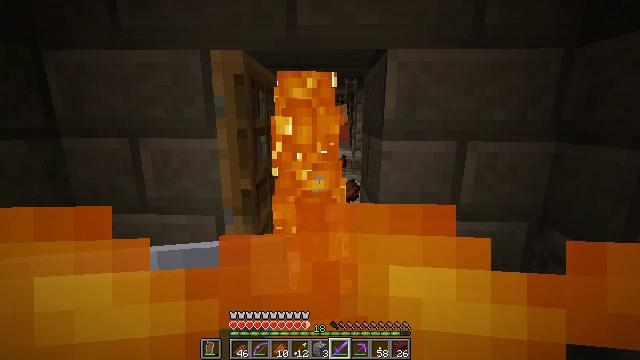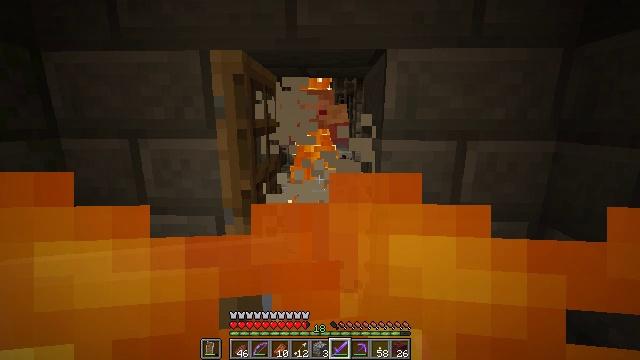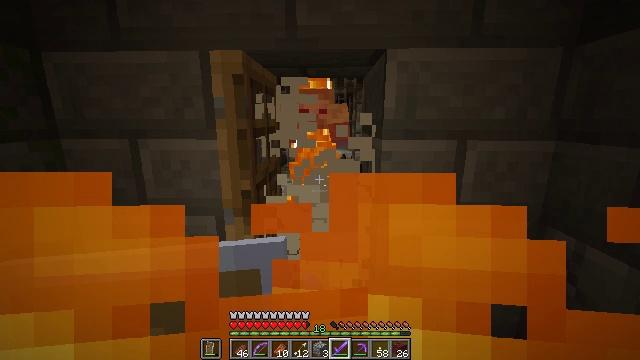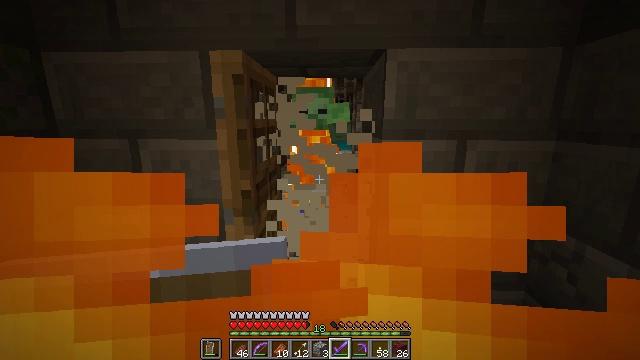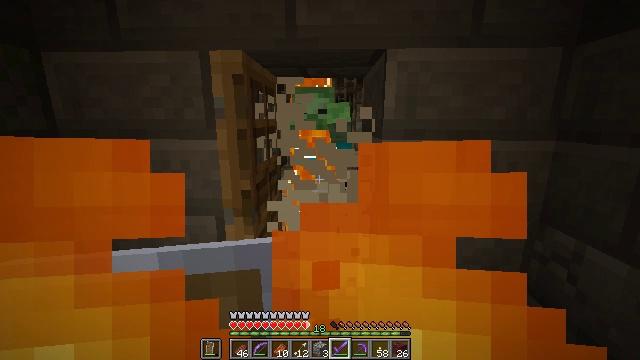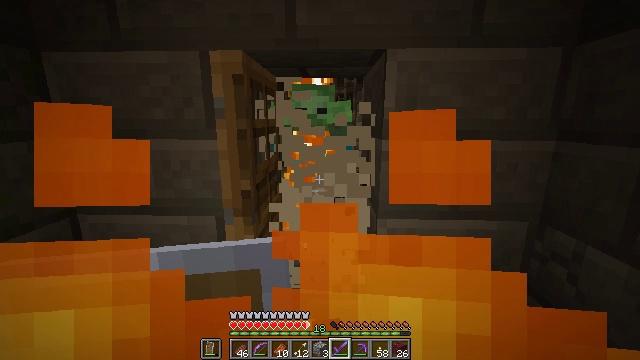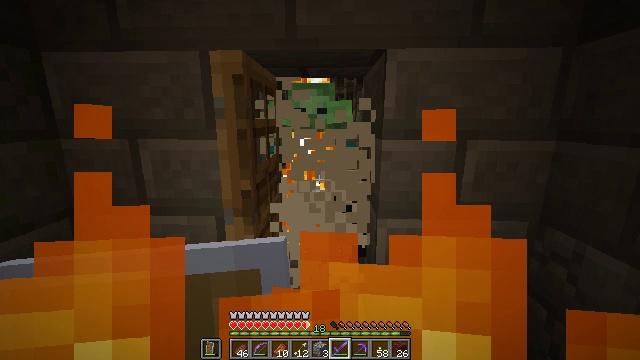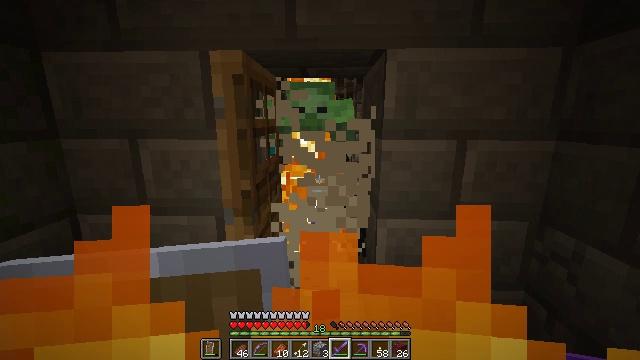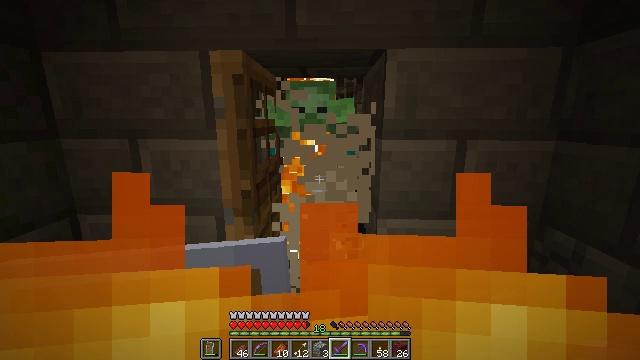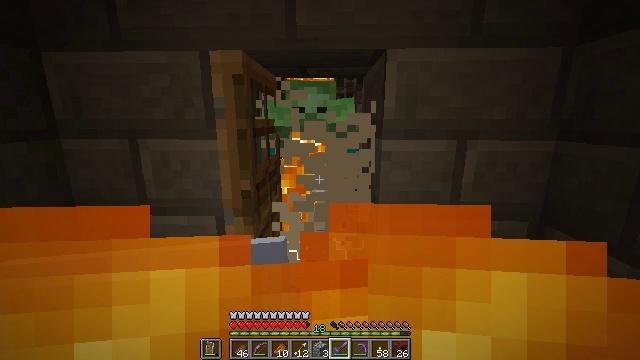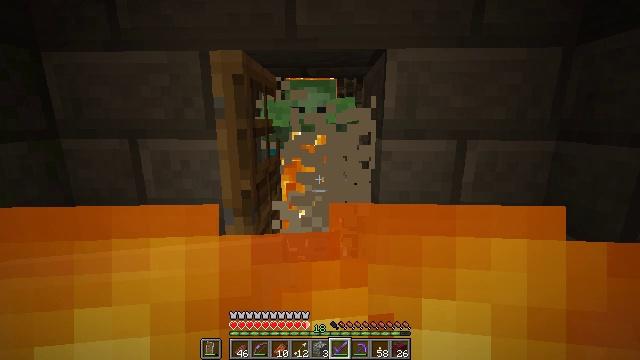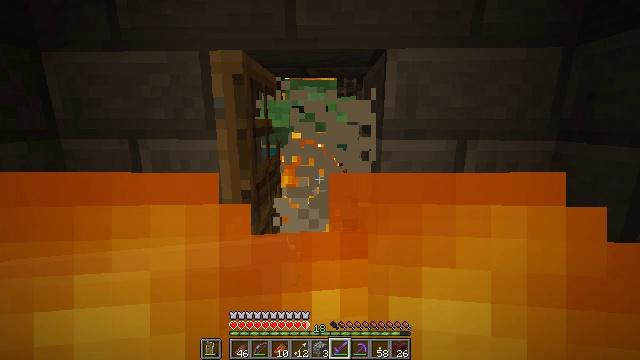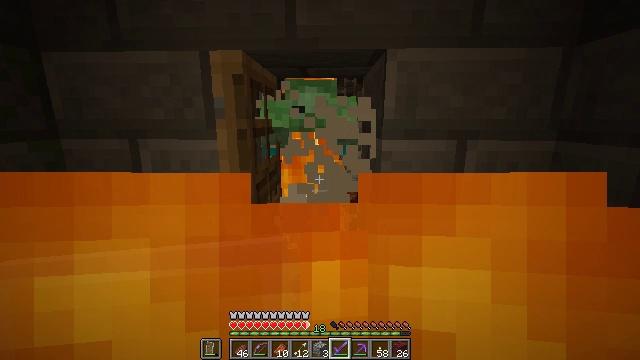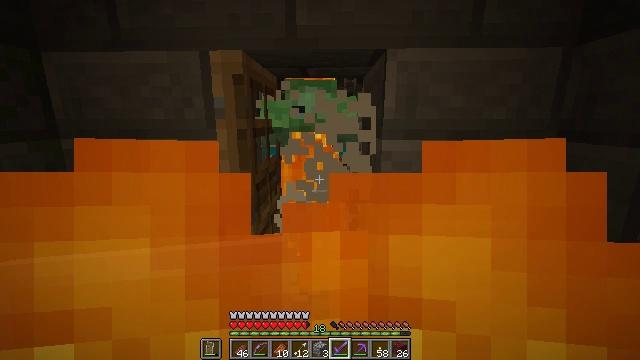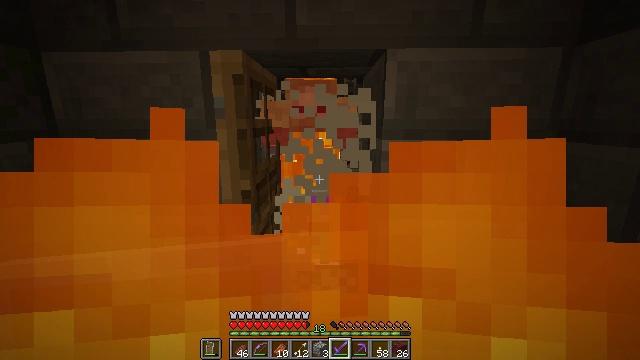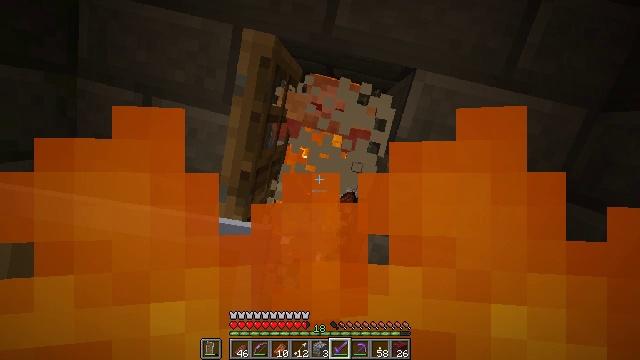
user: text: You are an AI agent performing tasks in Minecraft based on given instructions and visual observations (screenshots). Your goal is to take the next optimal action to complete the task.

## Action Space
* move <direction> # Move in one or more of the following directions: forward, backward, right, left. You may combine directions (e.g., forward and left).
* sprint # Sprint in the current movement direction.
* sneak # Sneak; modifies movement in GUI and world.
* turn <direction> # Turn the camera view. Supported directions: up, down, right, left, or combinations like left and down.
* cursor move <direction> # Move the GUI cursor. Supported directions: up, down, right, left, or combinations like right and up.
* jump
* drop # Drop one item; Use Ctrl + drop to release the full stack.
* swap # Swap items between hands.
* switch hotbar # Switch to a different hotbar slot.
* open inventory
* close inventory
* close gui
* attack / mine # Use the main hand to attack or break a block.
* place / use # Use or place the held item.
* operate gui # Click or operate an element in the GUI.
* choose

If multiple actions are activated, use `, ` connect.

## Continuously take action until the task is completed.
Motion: motion action
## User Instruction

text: Kill mobs.
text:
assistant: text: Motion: attack / mine
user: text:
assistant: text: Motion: attack / mine
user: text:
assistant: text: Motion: attack / mine
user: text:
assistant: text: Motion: attack / mine
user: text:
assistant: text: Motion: attack / mine
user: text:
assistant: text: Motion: attack / mine
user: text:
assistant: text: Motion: attack / mine
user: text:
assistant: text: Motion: attack / mine
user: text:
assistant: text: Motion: attack / mine
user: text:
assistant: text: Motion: no_op
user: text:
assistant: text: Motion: attack / mine
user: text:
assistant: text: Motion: attack / mine
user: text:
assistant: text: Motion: no_op
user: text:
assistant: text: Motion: attack / mine
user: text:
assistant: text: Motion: attack / mine
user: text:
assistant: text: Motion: attack / mine